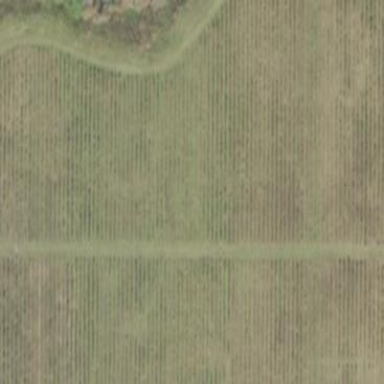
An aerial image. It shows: Orchard filled with blueberry plants.